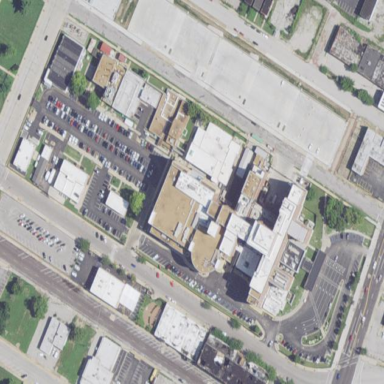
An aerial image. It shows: Healthcare facility identified as hospital.